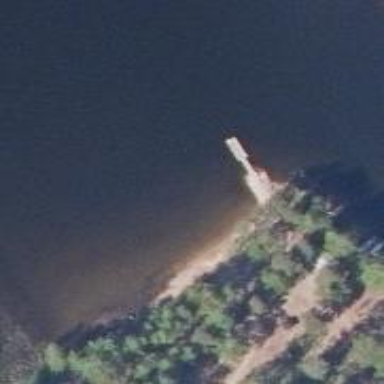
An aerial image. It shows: Man-made pier.